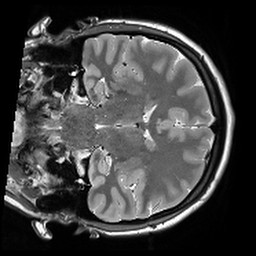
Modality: T2starw
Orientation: coronal
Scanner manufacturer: siemens
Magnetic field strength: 3 T
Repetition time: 8.1 s
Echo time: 0.05 s